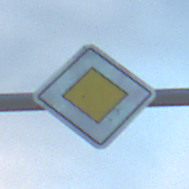
Verkehrszeichen: Vorfahrtsstrasse
Umgebung: Outdoor, Beach
Tageszeit: SunriseSunset
Wetter: PartlyCloudy
Licht: Natural
Jahreszeit: NotSpecified
Kontrast: MediumContrast